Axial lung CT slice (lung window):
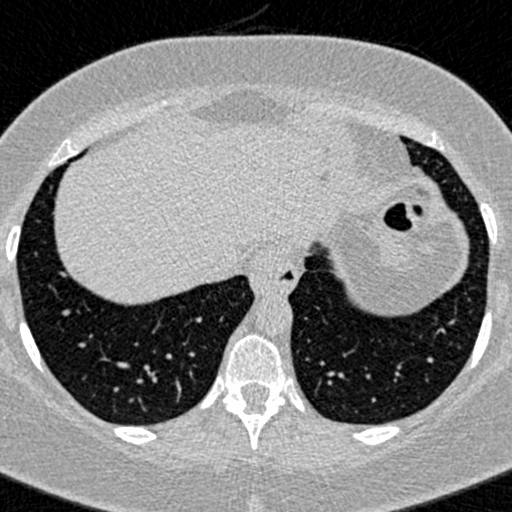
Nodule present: no